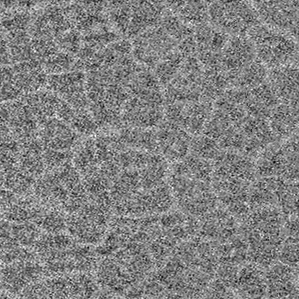
Label: frost